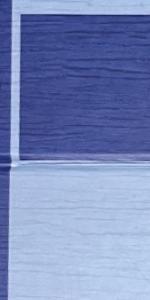
Label: Empty